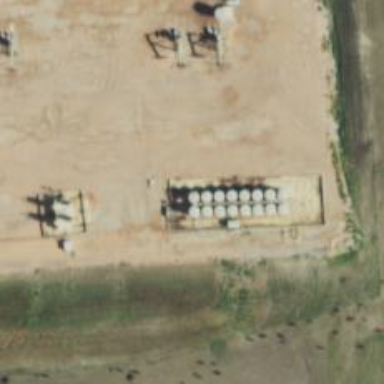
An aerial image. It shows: Storage tank with man-made structure.